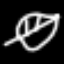
Label: leaf